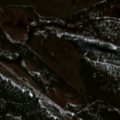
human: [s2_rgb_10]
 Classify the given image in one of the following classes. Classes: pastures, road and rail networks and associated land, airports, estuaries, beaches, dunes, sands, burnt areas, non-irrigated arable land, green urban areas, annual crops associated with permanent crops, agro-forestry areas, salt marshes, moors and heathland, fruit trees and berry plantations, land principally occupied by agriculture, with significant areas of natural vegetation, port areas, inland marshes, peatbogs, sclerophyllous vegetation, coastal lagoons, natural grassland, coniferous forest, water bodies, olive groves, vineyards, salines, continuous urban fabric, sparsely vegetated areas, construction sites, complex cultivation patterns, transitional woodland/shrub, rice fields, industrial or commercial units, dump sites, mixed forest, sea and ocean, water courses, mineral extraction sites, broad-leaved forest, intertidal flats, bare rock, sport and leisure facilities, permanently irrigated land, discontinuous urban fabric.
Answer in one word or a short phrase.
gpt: coniferous forest, transitional woodland/shrub